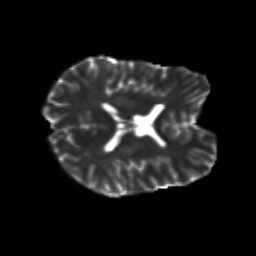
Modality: T2w
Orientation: axial
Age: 29
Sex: male
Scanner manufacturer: siemens
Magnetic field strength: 3 T
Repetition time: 3.5 s
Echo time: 0.125 s